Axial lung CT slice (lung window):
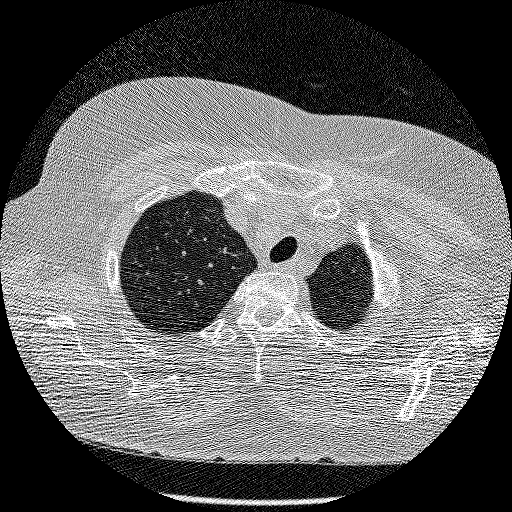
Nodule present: no